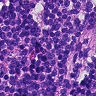
Metastatic tissue present: no